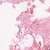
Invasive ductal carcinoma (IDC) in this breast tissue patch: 0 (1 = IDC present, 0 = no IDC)